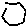
Label: hexagon